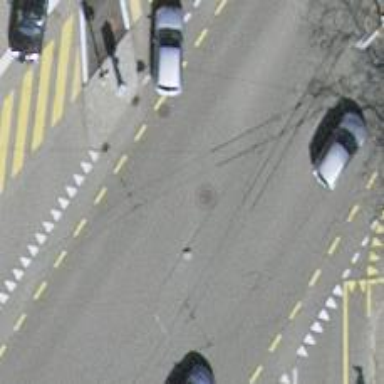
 featuring trolley wires above. There are separate sidewalks on both sides and designated lane for cyclists on both sides as well."